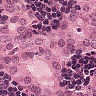
Metastatic tissue present: yes